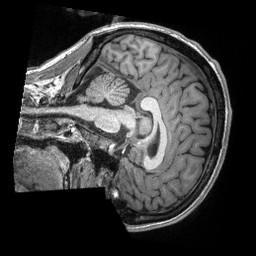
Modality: T1w
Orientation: sagittal
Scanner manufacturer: siemens
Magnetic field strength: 3 T
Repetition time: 2.3 s
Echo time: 0.00308 s